Question: I'm using Pelles C ide and I'm learning C, I thought I learned that %c was the format specifier for char in printf(), but it thinks I'm trying to use int? How can I correct this problem.
Here is the code:
'''
#include <stdio.h>
int main(void)
{
char z[] = " *
";
char m[] = " *
";
char k[] = " *
";
char o[] = "* *
";
char l[] = " * *
";
char e[] = " * ";
printf(" %c", z);
printf(" %c", m);
printf(" %c", k);
printf(" %c", o);
printf(" %c", l);
printf(" %c", e);
return 0;
'''
}
Here is the errors:

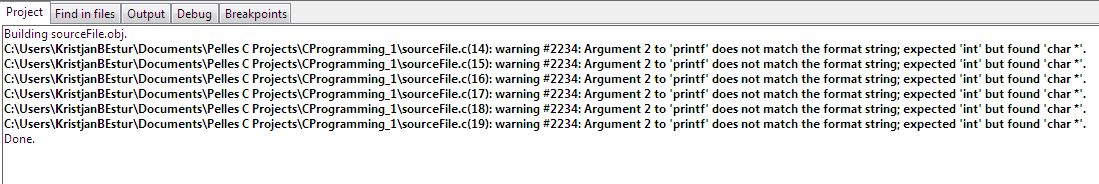
Answer: You should be using a string specifier to output character strings.
'''
printf("%s", z);
'''